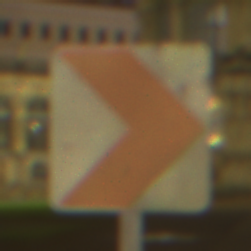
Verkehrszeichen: RichtungstafelnInKurvenKleinLinks
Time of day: Night
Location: Outdoor (Urban)
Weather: Overcast
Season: NotSpecified
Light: Artificial